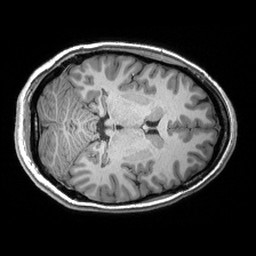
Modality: T1w
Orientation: axial
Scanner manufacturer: siemens
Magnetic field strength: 3 T
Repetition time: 2.53 s
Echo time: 0.00299 s